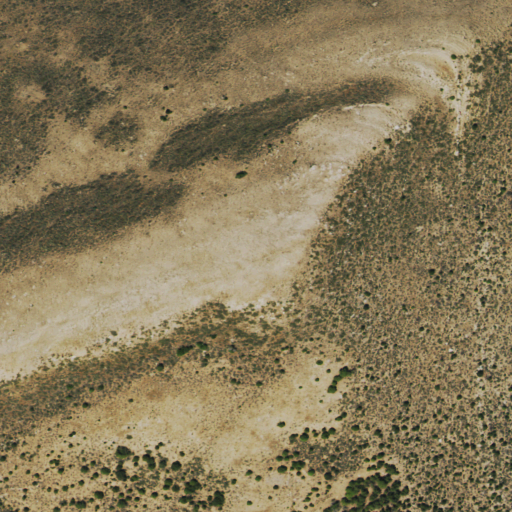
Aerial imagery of ridge(s) in Colorado named Iron Mine Ridge containing shrub and evergreen forest